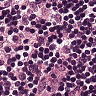
Metastatic tissue present: no